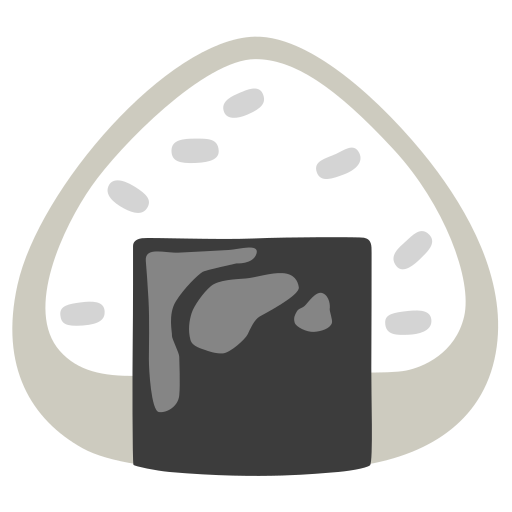
Emoji: 🍙